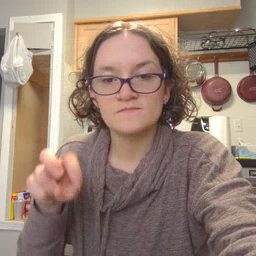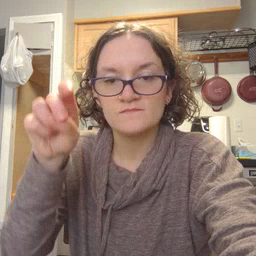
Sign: stairs